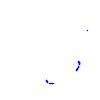
Particle: proton